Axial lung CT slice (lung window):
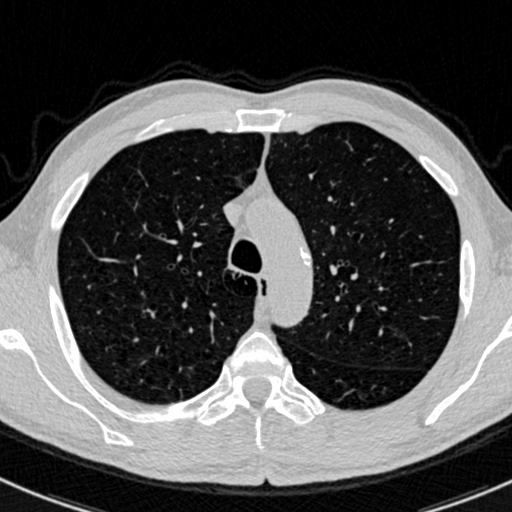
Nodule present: no